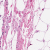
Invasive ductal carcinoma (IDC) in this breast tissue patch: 0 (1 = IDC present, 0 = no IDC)